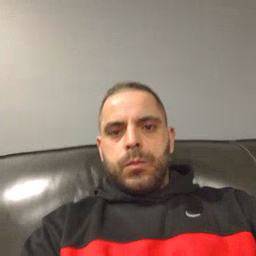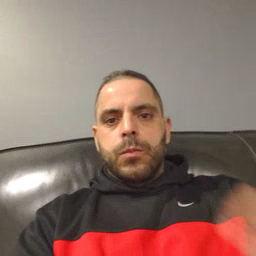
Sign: gift